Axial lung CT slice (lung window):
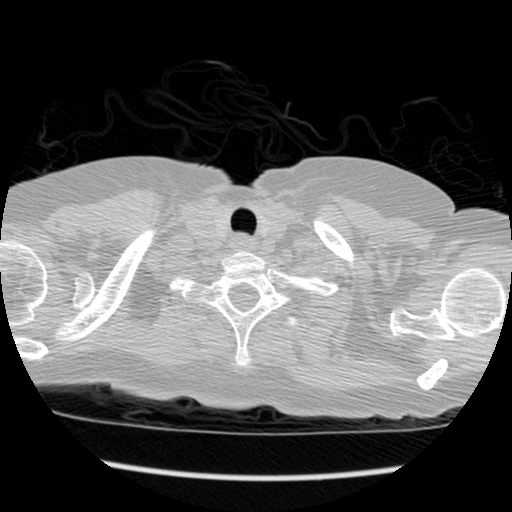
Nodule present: no